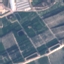
Land use / land cover class: PermanentCrop